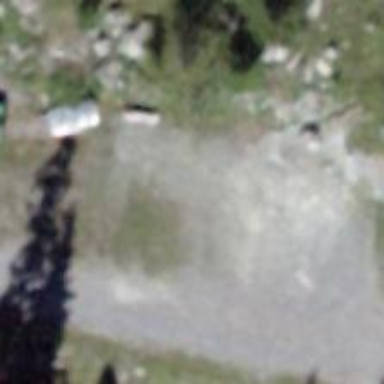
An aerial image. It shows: Bench.